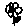
Label: flower